Question: Count the number of objects in the diagram.
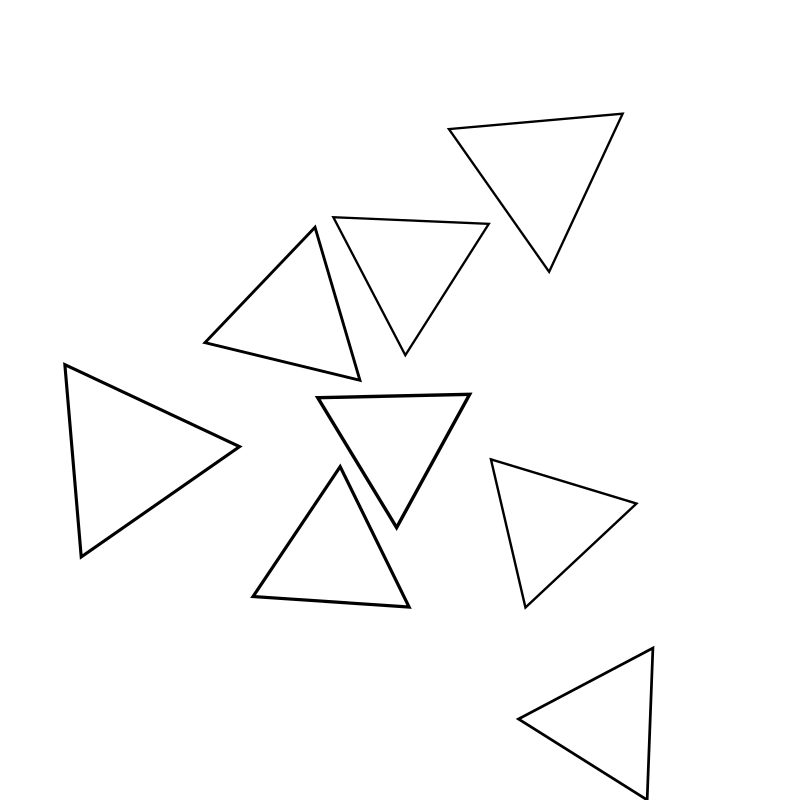
Answer: 8